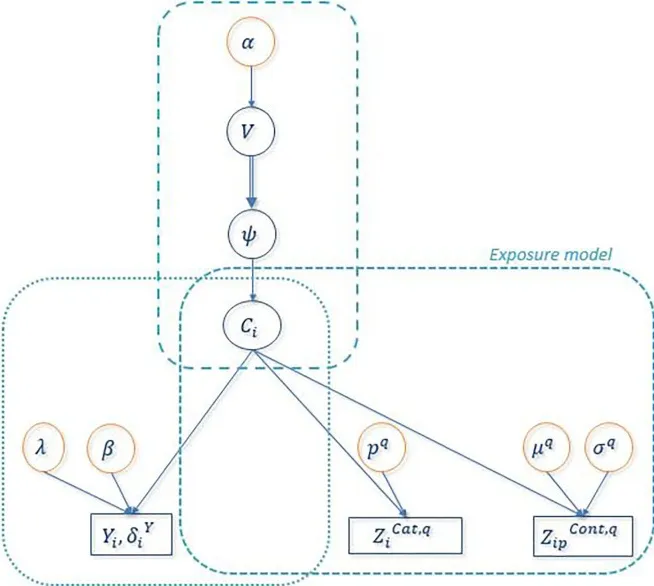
Directed Acyclic Graph associated to the full Bayesian PRM model. Circles indicate unknown quantities and rectangles indicate observed variables. Single arrows indicate oriented probabilistic links between two quantities and double arrows indicate oriented deterministic links between two quantities. denotes the observed value of any categorical covariate q for uranium miner i and. denotes the observed value of any continuous covariate q of uranium miner i.
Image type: chart (chart)